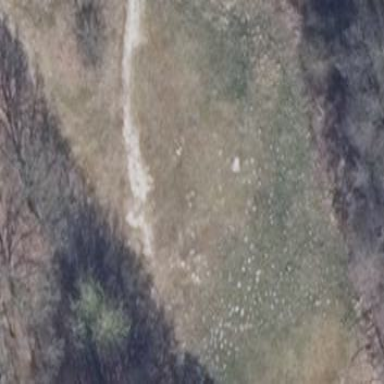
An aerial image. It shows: Area covered with grass.